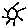
Label: sun